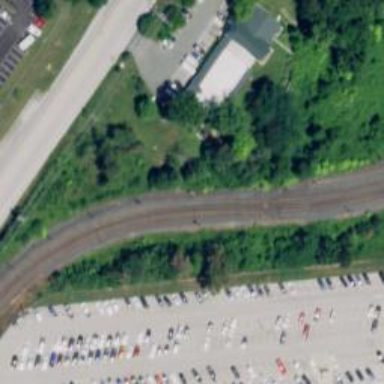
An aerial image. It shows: Light rail railway with electrified contact line.